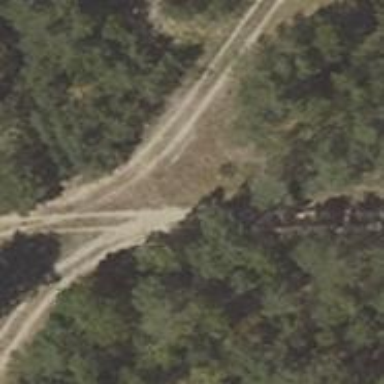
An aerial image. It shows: Dirt track with grade 3 tracktype.